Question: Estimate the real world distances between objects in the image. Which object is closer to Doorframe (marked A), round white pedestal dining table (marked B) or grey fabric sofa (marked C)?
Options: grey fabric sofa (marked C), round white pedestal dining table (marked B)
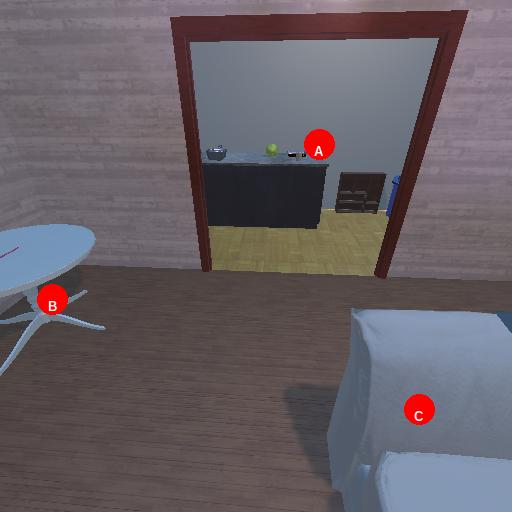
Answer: grey fabric sofa (marked C)